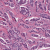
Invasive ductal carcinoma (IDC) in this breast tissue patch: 1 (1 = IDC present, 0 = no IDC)